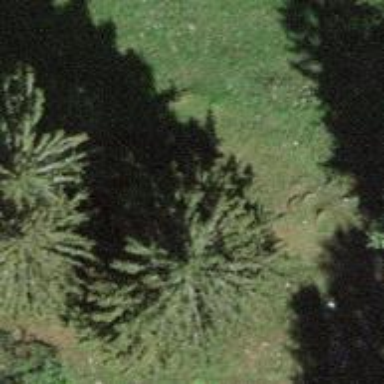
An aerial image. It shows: Single tag "natural: tree."